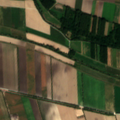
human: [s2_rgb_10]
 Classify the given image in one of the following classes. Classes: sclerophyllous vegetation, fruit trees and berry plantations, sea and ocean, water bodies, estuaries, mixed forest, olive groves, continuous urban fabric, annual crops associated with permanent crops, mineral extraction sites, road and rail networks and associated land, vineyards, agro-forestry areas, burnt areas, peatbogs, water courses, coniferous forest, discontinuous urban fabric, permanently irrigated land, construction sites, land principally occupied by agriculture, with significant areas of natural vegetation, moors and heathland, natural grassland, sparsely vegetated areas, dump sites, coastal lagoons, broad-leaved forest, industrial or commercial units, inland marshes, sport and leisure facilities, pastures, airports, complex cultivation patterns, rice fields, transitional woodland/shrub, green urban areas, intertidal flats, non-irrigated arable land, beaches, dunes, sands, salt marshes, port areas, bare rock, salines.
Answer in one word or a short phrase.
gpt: non-irrigated arable land, broad-leaved forest